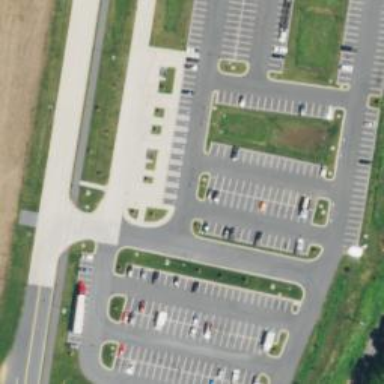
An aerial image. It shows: Parking space is available.